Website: bh-photo
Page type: address-validator
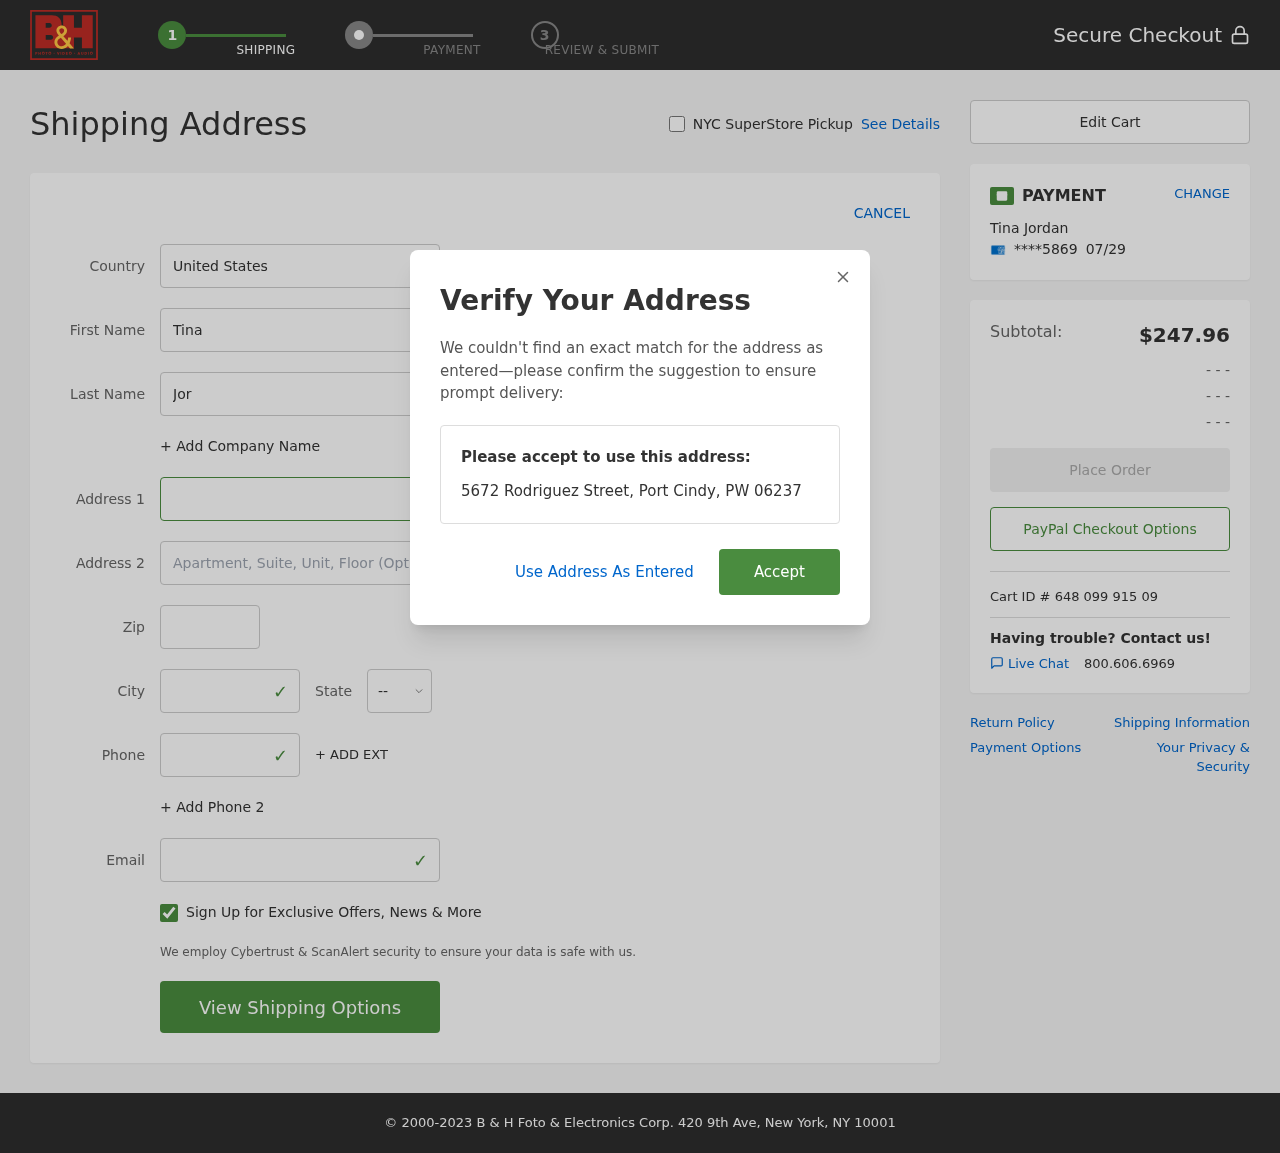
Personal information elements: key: PII_CARD_EXPIRY
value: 07/29
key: PII_CARD_LAST4
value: ****5869
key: PII_CITY
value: Port Cindy
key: PII_COUNTRY
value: United States
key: PII_EMAIL
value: tjordan@yahoo.com
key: PII_FIRSTNAME
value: Tina
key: PII_FULLNAME
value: Tina Jordan
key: PII_LASTNAME
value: Jordan
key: PII_PHONE
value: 9966814254
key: PII_POSTCODE
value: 06237
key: PII_STATE_ABBR
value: PW
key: PII_STREET
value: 5672 Rodriguez Street
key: PII_CITY_STATE_ZIP
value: Port Cindy, PW 06237
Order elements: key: ORDER_SUBTOTAL
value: $247.96
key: ORDER_ID
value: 648 099 915 09